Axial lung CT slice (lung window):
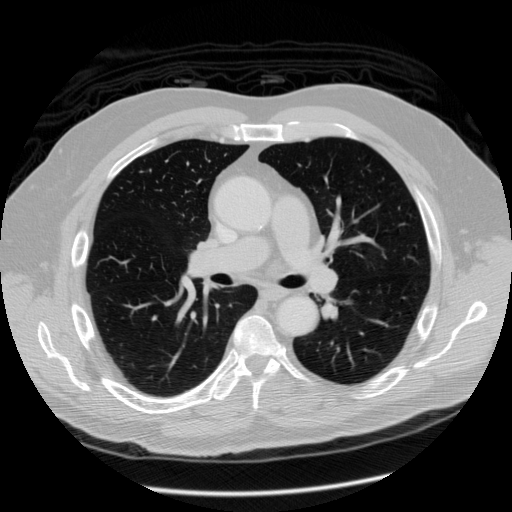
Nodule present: no